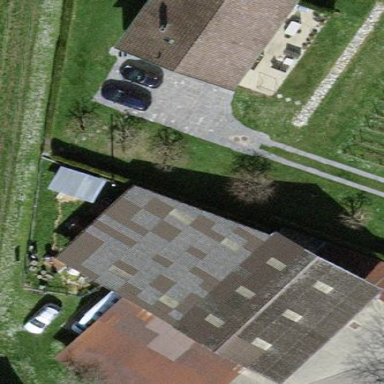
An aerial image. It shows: Farm auxiliary building.